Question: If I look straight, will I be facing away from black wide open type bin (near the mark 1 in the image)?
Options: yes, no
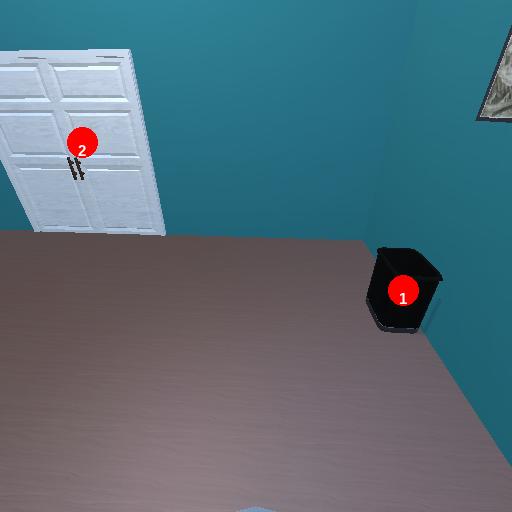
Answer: yes